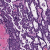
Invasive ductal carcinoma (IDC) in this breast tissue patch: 1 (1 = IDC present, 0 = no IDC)